Question: There is a vb6 built desktop application EXE running in Windows environment. Sometimes, when the prompt window loads it is all scrambled. When I minimize the window and then re-open, it is fixed. Any idea what could be the root cause?

Is this a code issue? Memory issue? Graphic Card?
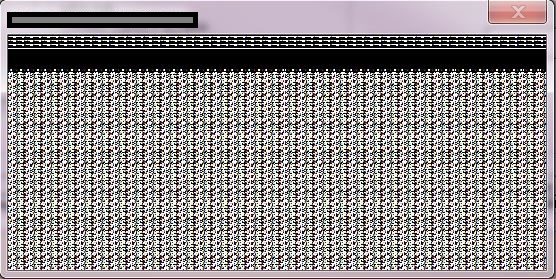
Answer: This I suspect is to do with the property of the command window on that particular machine.
Open cmd.exe, click on the icon, go to the property, go to the layout tab and check if it has got enough buffer size. Try to match with the machine on with its working.